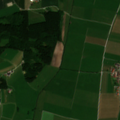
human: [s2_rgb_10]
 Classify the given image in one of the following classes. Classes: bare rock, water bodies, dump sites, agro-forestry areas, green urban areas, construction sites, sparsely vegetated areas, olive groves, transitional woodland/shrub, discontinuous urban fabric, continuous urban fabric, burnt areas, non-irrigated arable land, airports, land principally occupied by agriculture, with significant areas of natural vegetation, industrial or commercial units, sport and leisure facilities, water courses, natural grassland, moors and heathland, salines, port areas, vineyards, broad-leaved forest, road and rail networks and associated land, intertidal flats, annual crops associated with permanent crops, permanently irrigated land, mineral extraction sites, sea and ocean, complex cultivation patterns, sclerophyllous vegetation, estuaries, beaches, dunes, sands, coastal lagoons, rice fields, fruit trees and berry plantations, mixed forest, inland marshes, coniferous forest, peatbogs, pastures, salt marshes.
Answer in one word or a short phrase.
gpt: non-irrigated arable land, pastures, complex cultivation patterns, land principally occupied by agriculture, with significant areas of natural vegetation, mixed forest